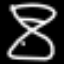
Label: hourglass